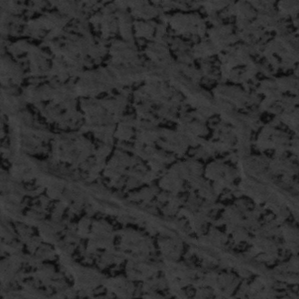
Label: frost